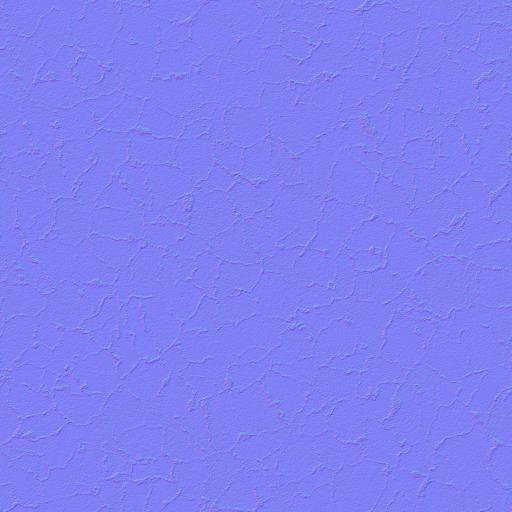
asphalt clean crack cracked cracks dark flat